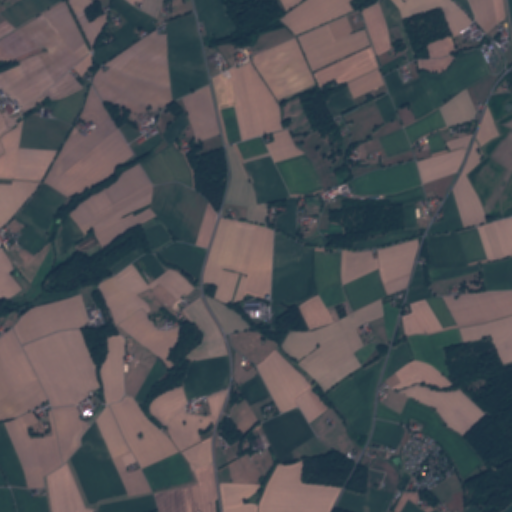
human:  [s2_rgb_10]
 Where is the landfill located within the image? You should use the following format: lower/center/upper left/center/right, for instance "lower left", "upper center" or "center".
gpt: The landfill is located in the upper right of the image.
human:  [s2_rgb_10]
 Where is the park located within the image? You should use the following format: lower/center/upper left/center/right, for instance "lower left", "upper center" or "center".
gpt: The park is located in the upper center of the image.
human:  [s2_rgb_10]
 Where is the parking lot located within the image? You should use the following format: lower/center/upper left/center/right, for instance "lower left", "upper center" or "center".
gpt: The parking lot is located in the lower right of the image.
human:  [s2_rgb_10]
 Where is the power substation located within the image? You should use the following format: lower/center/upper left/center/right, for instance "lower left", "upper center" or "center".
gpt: The power substation is located in the upper right of the image.
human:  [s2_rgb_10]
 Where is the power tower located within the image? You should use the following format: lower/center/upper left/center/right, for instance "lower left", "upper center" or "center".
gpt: The power tower is located in the lower right of the image.
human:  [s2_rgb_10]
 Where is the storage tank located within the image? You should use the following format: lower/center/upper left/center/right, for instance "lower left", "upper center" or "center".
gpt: The storage tank is located in the lower left of the image.
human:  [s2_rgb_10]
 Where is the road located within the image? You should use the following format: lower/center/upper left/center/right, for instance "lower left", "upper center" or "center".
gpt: There is no road in the image.